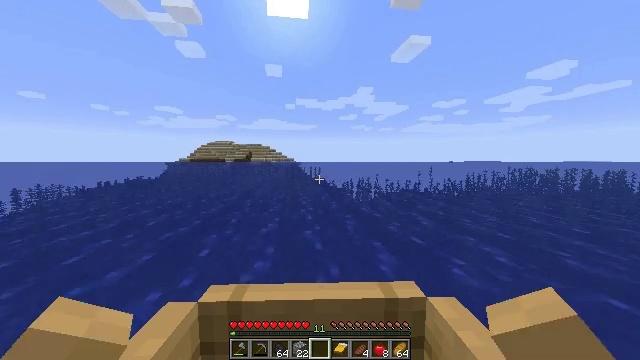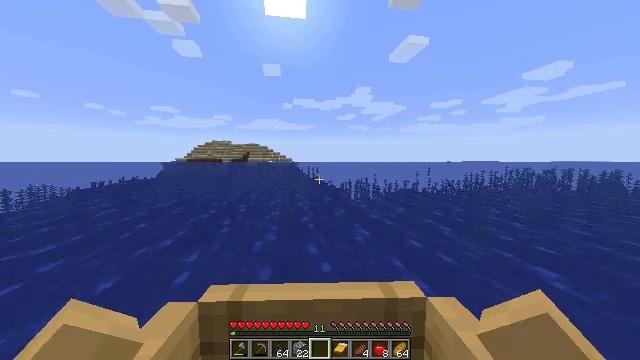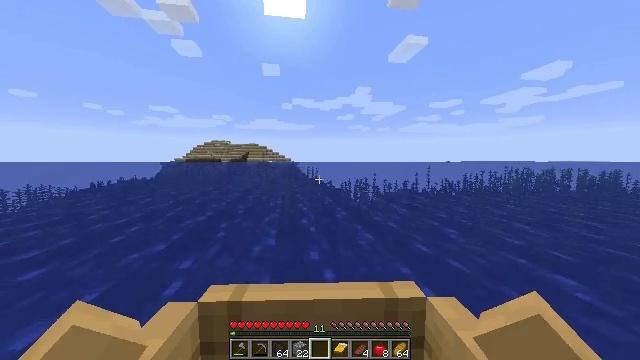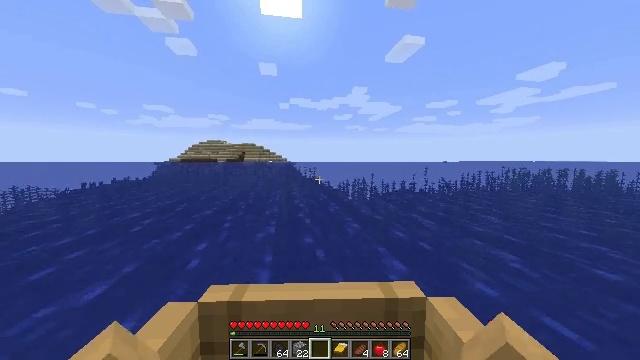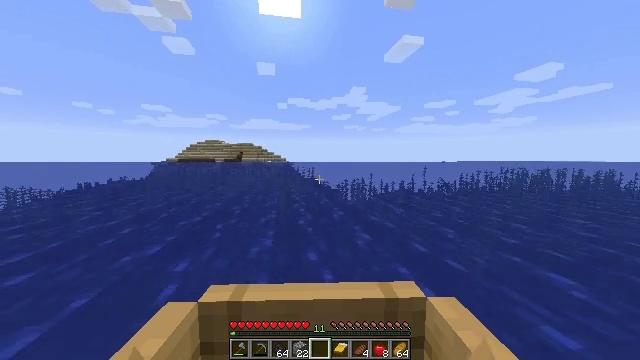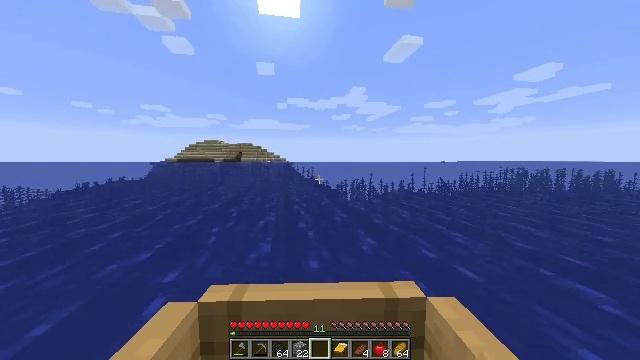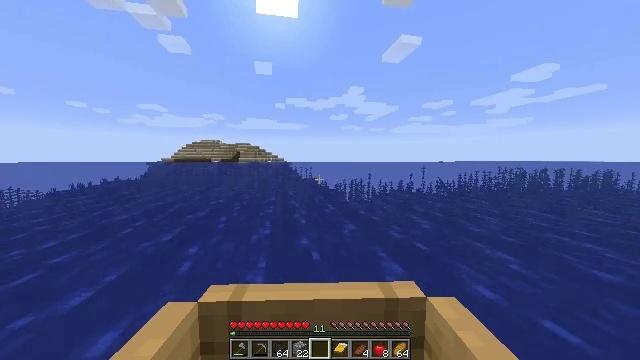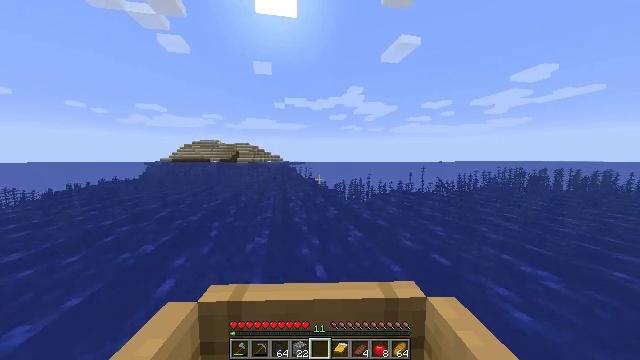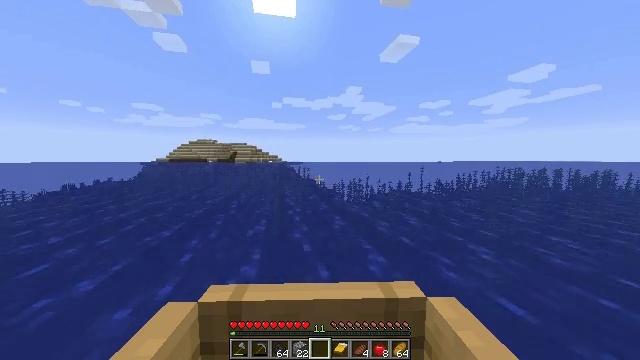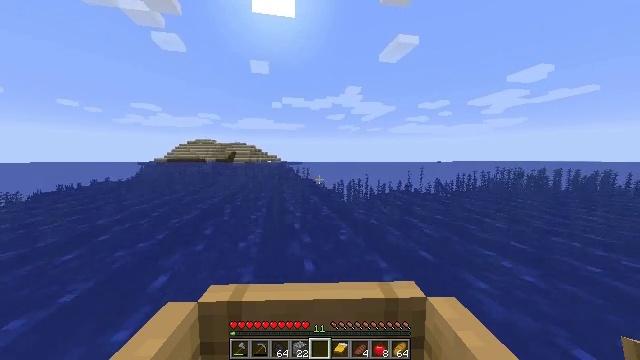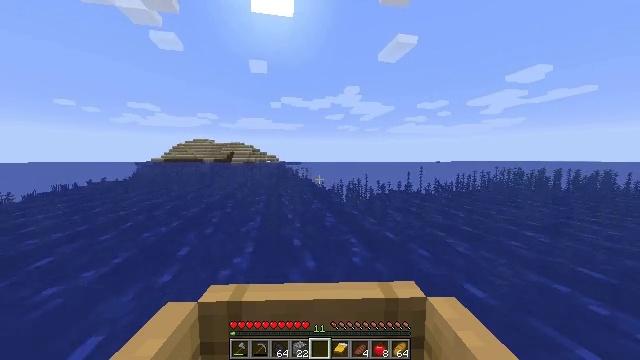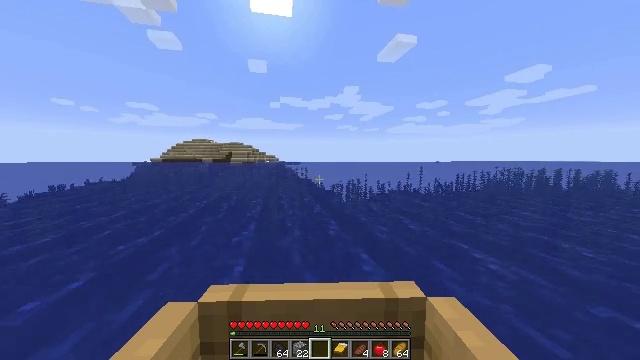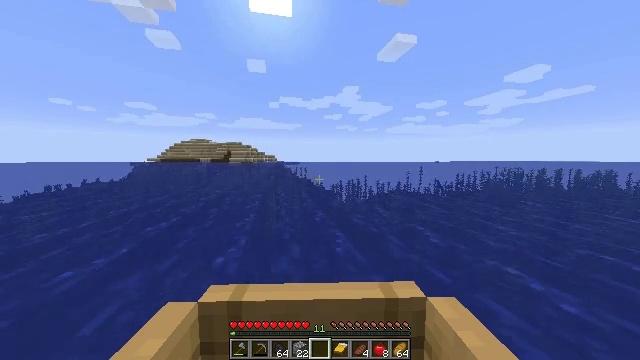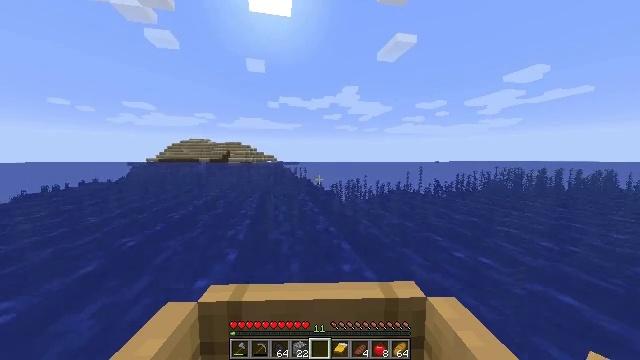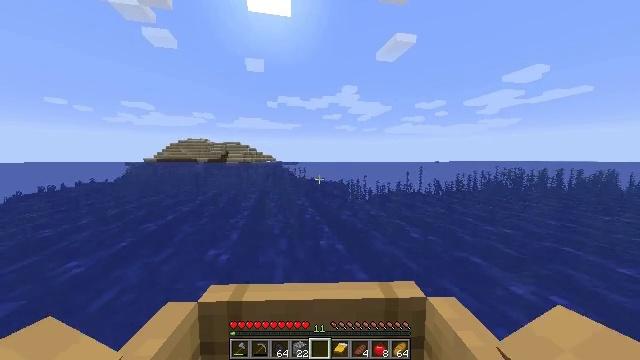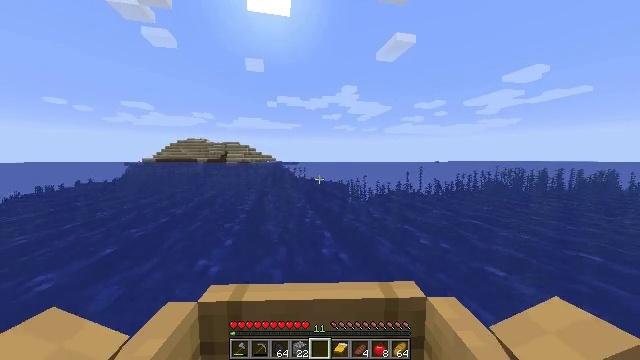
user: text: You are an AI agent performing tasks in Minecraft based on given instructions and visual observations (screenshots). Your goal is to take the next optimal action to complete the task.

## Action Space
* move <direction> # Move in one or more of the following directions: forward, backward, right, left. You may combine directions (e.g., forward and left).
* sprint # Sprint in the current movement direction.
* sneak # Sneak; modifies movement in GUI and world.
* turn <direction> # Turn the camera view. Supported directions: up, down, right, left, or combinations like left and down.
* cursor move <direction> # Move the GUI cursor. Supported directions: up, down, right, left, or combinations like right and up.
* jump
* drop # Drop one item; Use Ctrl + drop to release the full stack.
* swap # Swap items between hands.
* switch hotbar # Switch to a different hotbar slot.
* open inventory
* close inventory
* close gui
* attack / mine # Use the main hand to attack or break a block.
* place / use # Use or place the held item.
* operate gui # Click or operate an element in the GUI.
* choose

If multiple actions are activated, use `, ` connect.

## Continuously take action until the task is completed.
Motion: motion action
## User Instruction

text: Collect tall seagrass by holding left button.
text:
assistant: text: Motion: move forward
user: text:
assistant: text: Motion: move forward
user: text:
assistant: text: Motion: move forward
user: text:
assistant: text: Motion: move forward
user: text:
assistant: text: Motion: move forward
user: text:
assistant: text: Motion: move forward
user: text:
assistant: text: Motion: move forward
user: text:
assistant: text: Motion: move forward
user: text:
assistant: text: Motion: move forward
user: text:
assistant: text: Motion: move forward
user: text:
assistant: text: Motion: move forward
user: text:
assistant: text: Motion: move forward
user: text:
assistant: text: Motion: move forward
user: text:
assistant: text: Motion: move forward
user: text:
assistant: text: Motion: move forward
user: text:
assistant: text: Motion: move forward
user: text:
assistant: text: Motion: move forward
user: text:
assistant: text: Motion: move forward
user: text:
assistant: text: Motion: move forward
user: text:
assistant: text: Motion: move forward
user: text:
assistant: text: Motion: move forward
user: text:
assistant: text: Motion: move forward
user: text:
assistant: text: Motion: move forward
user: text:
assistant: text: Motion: move forward
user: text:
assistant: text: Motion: move forward
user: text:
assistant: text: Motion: move forward
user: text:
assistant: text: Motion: move forward
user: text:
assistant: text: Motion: move forward
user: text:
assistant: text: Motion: move forward
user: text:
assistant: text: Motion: move forward